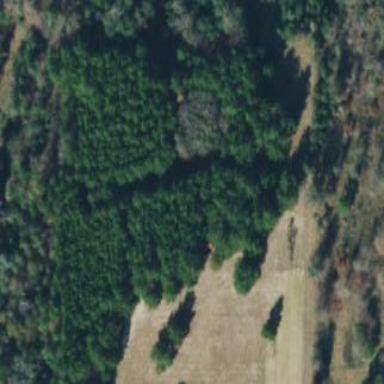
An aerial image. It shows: Forest with evergreen needle-leaved trees.